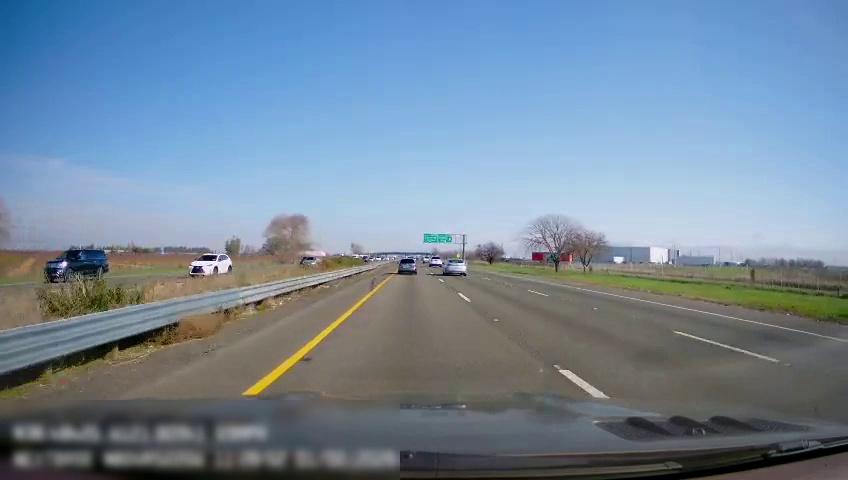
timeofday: Day
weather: Sunny
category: Drivable Space
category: Drivable Space
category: Vehicles | SUV
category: Vehicles | SUV
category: Vehicles | Car
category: Vehicles | SUV
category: Vehicles | SUV
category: Vehicles | SUV
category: Lanes | Current Lane
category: Lanes | Current Lane
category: Lanes | Alternate Lane
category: Lanes | Alternate Lane
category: Traffic | Signs